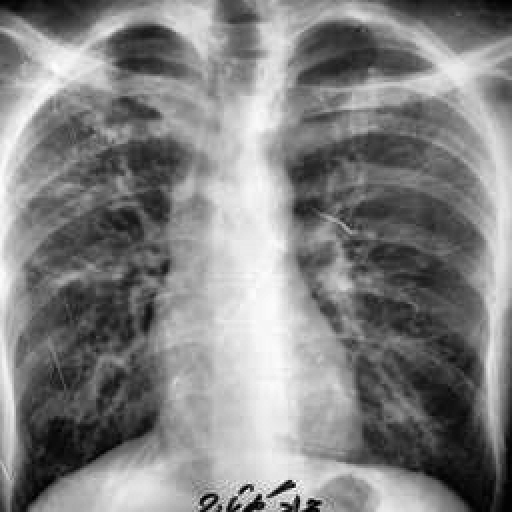
Finding: TUBERCULOSIS